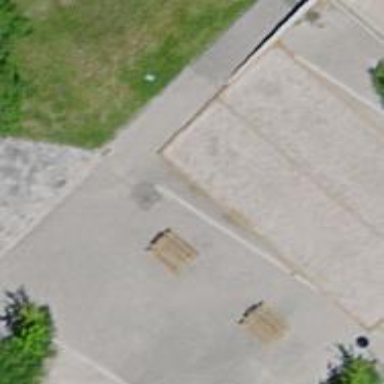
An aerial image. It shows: Picnic table located in leisure land area.